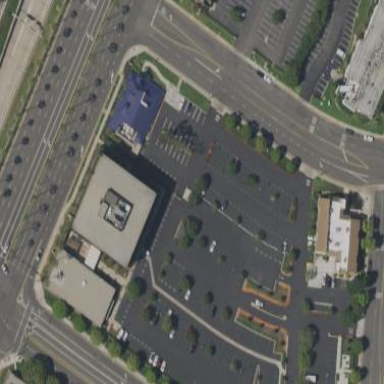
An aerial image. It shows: Commercial area.